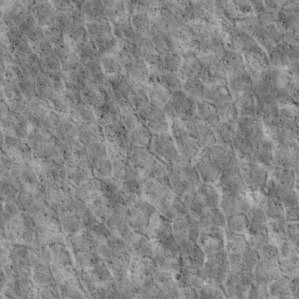
Label: non_frost